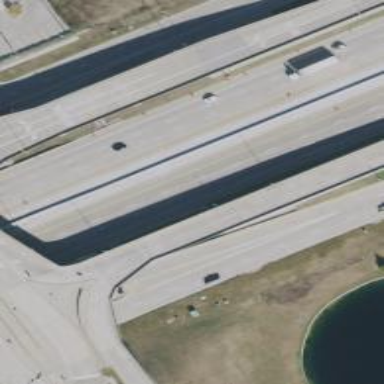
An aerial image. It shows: Secondary link road with bridge.